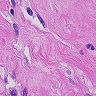
Metastatic tissue present: yes